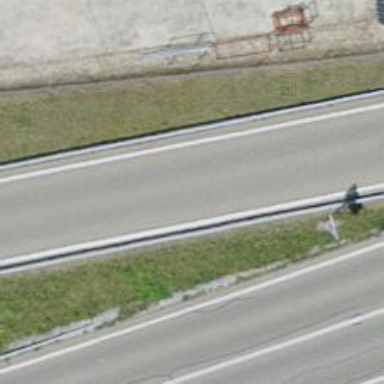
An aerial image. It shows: Trunk link highway.